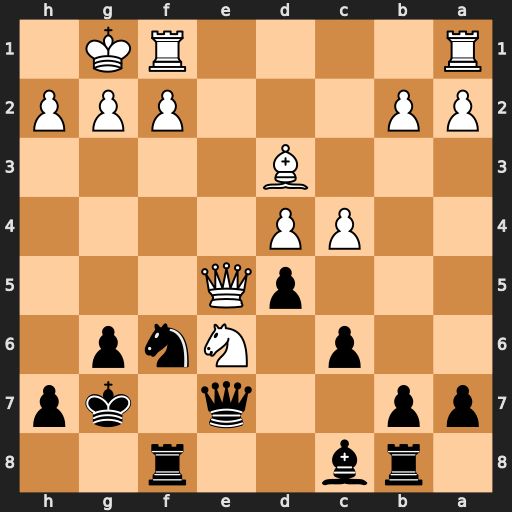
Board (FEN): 1rb2r2/pp2q1kp/2p1Nnp1/3pQ3/2PP4/3B4/PP3PPP/R4RK1
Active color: b
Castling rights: -
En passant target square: -
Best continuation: Bxe6 cxd5 cxd5